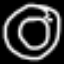
Label: donut